Field crop: maize
Growth stage: 2
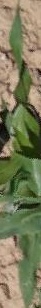
Species: maize